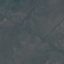
Land use / land cover: HerbaceousVegetation